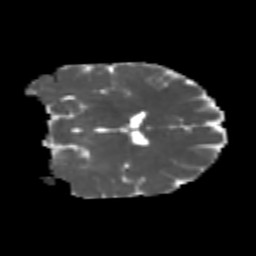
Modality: MD
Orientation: coronal
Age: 23
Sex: male
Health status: healthy